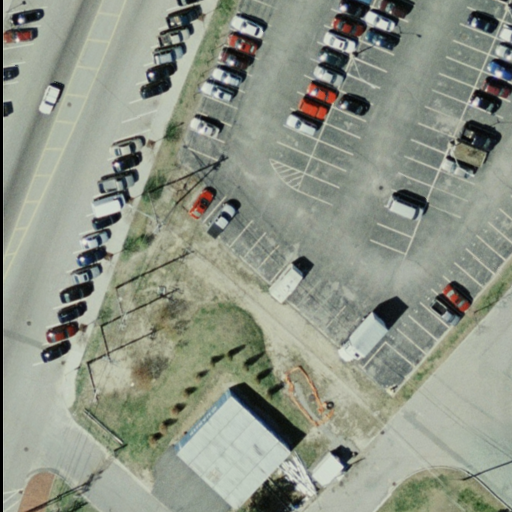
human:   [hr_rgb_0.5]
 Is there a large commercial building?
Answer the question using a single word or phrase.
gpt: no

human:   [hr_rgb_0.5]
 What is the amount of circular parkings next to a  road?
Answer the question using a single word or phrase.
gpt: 0

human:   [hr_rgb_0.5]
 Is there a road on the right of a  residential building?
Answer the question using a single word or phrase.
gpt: no

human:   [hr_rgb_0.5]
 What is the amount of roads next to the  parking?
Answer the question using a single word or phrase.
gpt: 6

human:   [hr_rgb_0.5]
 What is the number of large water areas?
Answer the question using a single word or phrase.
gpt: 0

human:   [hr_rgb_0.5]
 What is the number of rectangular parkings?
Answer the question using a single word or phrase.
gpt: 1

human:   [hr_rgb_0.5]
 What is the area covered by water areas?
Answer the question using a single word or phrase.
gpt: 0m2

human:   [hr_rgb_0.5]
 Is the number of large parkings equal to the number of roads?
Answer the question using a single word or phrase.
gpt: no

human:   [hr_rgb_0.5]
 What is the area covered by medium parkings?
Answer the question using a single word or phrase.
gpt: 0m2

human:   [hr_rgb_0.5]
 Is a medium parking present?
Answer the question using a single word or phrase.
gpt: no

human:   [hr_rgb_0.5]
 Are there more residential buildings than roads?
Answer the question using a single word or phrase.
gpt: no

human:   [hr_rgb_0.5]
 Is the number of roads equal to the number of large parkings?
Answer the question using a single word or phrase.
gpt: no

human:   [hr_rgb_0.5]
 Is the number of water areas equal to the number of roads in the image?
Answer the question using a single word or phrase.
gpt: no

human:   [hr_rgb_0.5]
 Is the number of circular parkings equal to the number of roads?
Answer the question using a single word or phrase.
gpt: no

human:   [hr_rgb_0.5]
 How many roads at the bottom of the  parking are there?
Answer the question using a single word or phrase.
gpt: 6

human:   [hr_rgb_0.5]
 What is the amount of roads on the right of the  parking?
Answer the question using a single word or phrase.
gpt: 2

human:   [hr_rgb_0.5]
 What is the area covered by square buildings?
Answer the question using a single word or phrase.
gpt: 0m2

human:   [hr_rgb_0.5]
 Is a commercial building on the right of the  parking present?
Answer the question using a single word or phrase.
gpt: no

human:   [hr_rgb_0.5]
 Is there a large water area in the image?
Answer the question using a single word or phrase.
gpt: no

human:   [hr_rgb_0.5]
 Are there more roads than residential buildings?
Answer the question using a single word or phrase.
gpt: yes

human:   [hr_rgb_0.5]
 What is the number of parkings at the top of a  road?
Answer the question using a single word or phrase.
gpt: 1

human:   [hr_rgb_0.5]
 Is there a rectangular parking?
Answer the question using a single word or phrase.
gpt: yes

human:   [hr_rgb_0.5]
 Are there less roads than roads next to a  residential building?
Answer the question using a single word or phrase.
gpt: no

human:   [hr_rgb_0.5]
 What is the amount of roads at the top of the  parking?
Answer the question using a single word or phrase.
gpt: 0

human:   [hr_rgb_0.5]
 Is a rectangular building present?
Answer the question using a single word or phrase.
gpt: no

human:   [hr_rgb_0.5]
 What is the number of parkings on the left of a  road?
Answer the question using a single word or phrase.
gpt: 0

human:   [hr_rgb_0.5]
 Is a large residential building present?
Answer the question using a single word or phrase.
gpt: no

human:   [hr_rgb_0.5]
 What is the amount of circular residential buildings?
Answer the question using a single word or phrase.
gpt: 0

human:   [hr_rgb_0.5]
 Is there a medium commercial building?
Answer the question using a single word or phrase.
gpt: no

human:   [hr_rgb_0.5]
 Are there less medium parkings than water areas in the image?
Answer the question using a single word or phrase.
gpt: no

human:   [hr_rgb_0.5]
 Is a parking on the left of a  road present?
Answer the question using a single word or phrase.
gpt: no

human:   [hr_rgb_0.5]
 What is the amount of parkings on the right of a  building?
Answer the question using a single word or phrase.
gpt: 0

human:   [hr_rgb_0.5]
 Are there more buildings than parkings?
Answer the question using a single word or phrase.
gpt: no

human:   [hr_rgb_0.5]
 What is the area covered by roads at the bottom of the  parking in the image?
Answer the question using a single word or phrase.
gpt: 0m2

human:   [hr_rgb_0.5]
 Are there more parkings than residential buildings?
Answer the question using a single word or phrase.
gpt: yes

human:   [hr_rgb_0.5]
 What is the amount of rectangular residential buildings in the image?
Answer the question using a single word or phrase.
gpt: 0